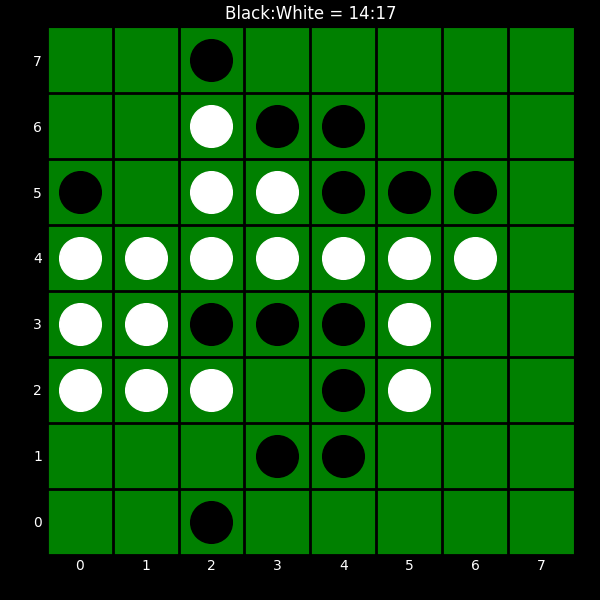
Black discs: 14
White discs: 17